Brain MRI, t2w sequence, axial 2D slice.
Patient: age 30, sex F, weight 75 kg, height 1.7 m
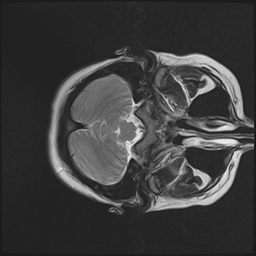